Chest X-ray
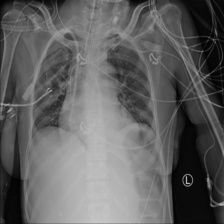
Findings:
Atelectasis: negative
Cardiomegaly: negative
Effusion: negative
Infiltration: negative
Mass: negative
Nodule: negative
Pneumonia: negative
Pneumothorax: negative
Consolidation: negative
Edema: negative
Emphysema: negative
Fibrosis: negative
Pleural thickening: negative
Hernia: negative